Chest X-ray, PA view. Patient: 54 years old, sex M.
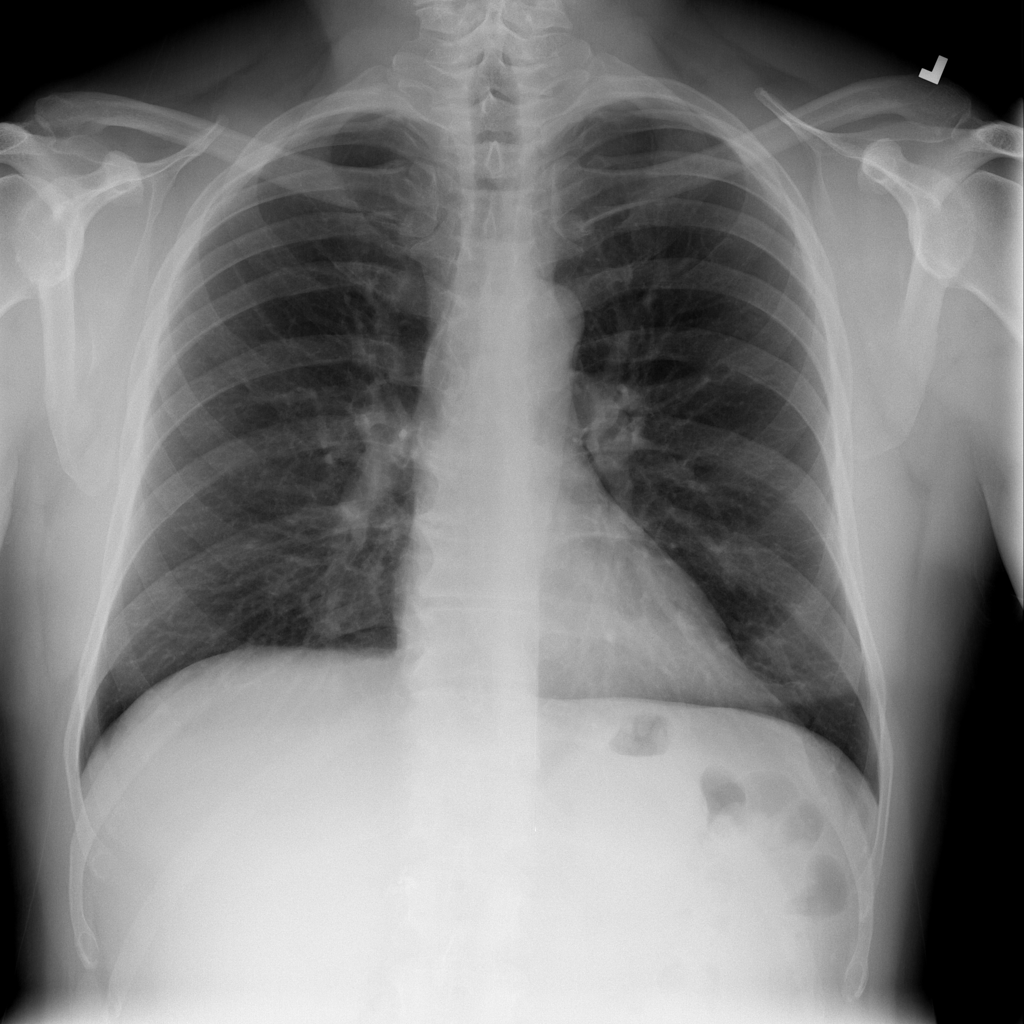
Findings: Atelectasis